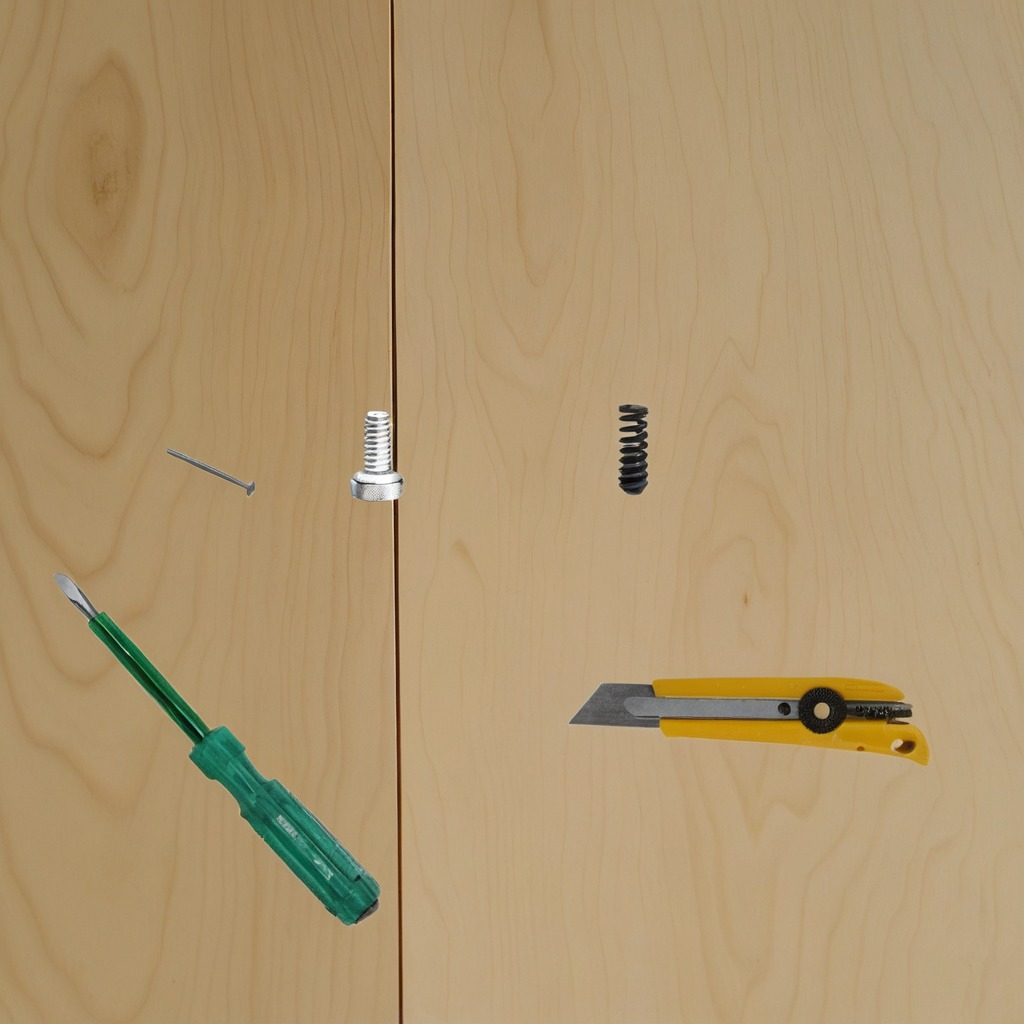
A utility knife, a metal machine screw, an iron nail, a coiled metal spring, and a screwdriver are lying on the plywood surface.